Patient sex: F
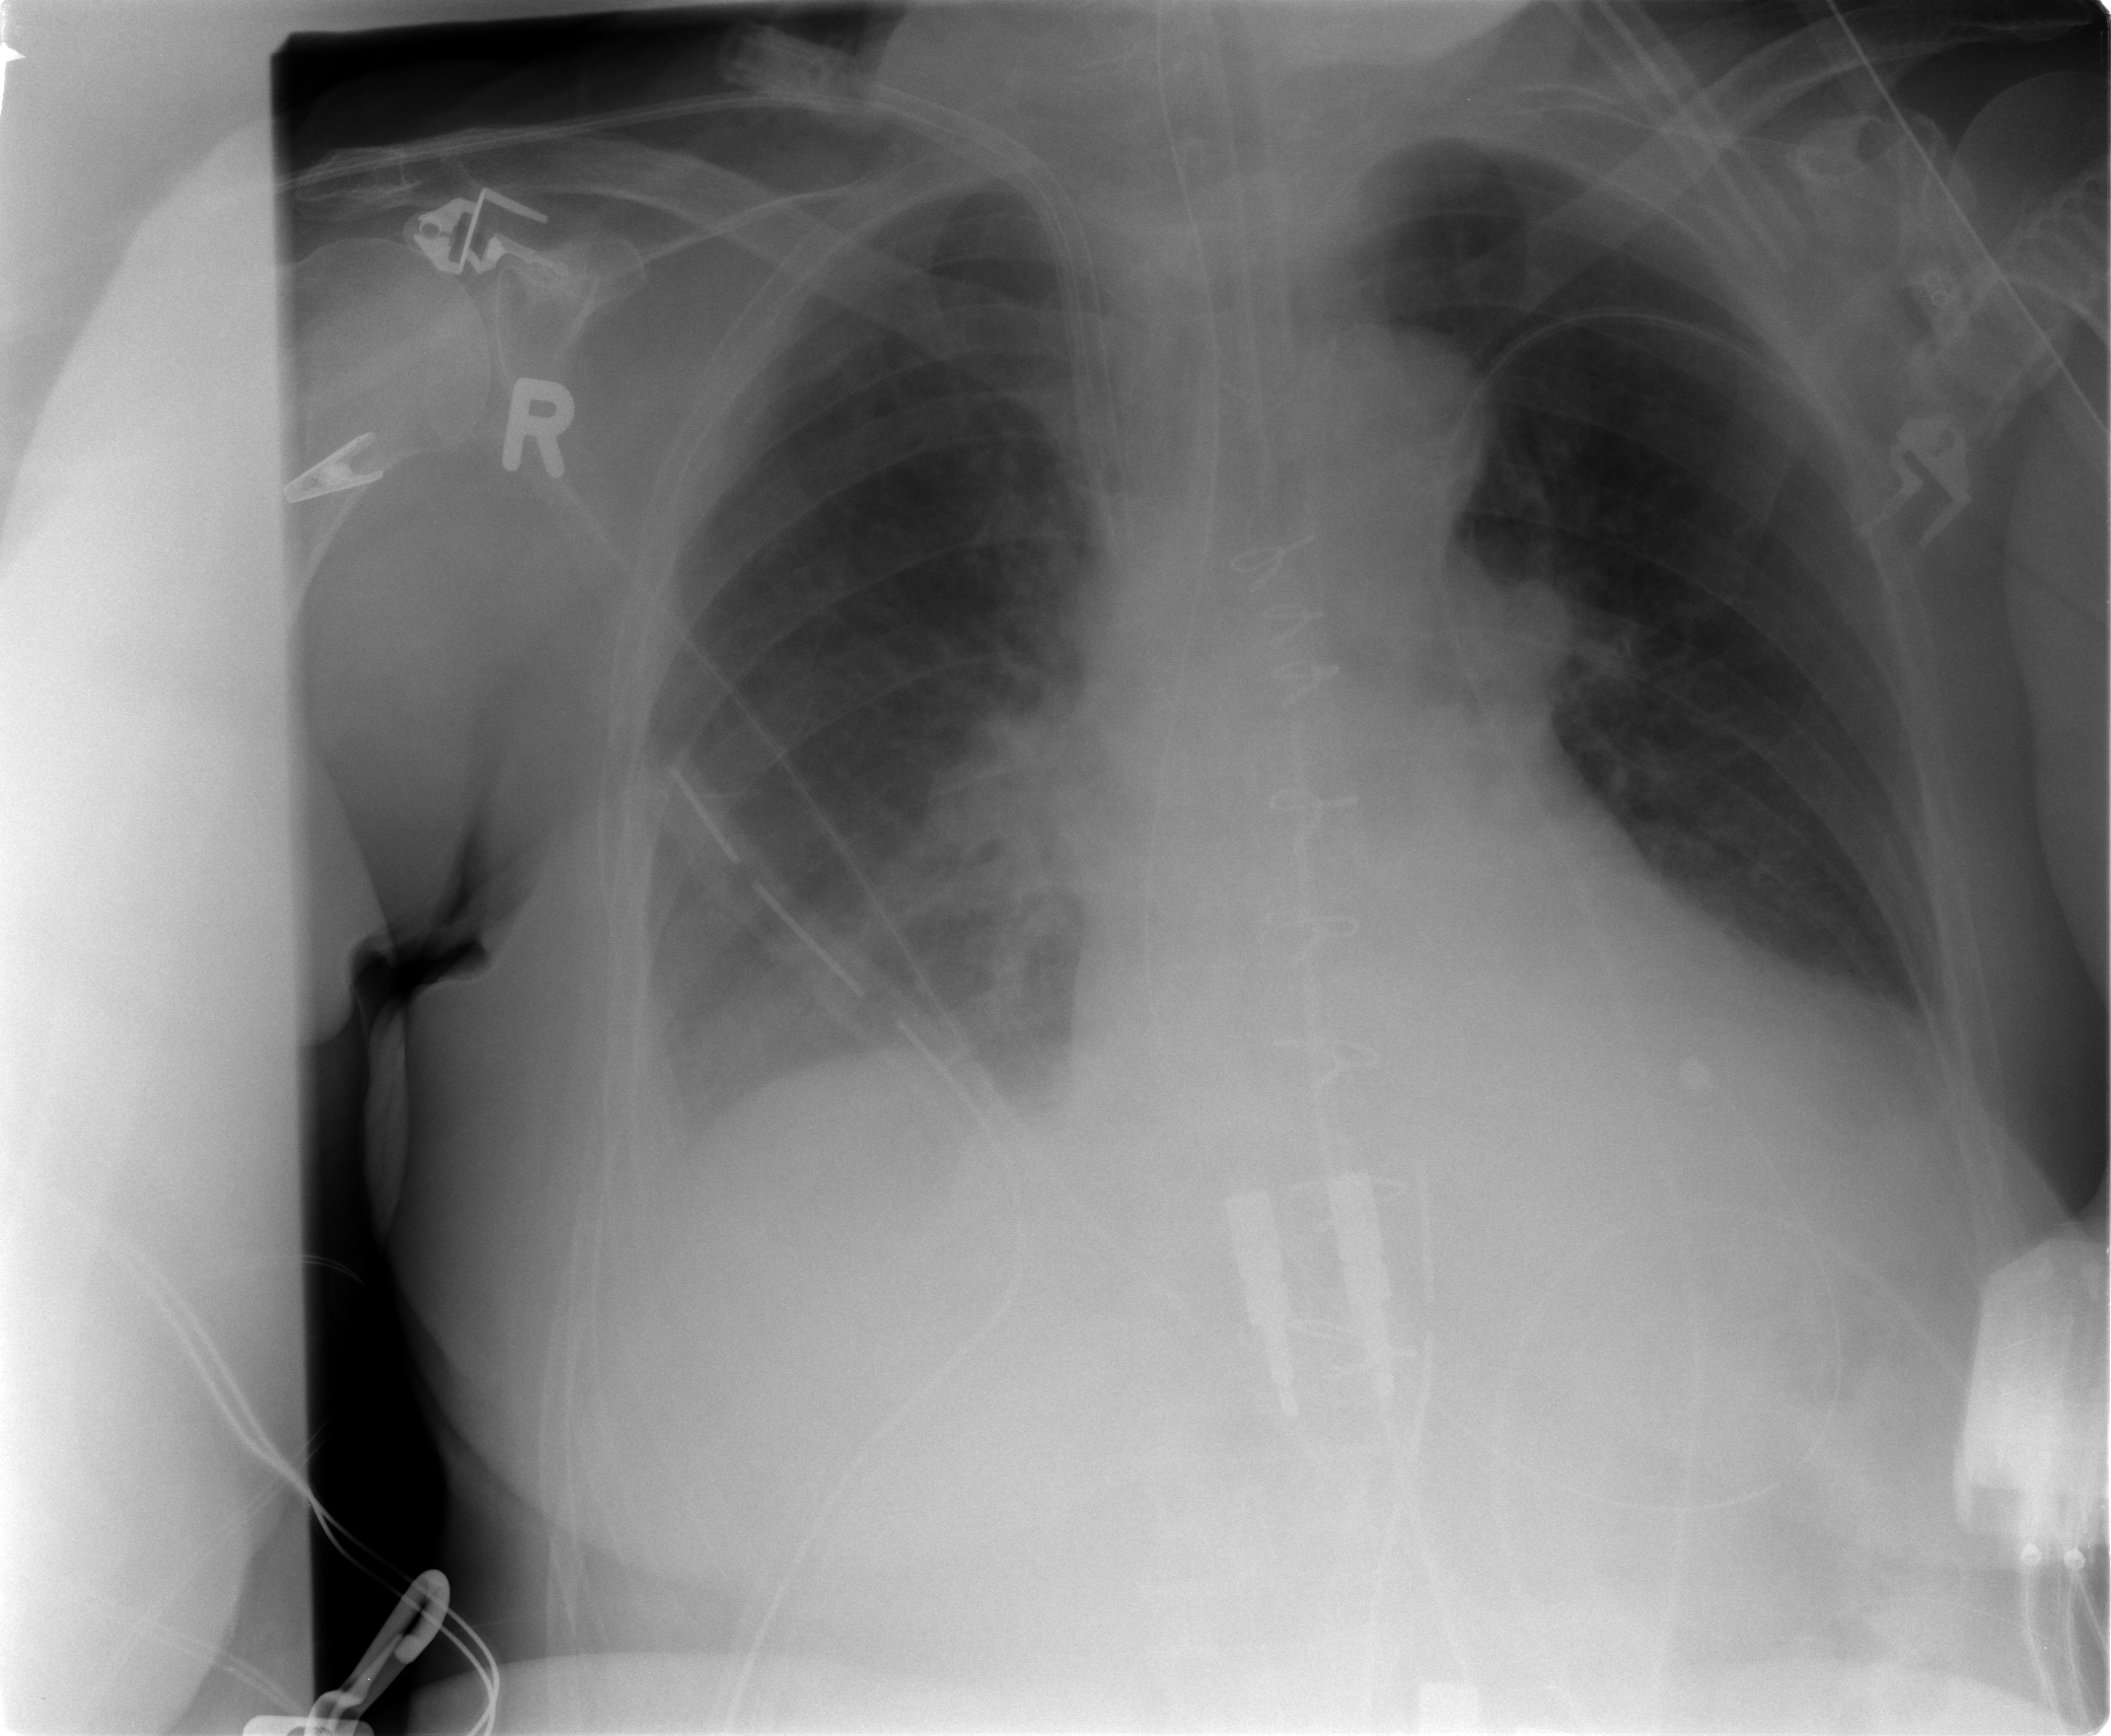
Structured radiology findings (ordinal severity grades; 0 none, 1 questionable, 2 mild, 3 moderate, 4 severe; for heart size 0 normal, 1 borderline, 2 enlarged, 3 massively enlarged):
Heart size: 0
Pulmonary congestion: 2
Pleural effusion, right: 1
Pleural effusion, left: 0
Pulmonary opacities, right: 0
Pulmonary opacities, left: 0
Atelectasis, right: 2
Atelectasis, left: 1